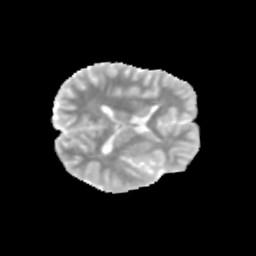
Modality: MD
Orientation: axial
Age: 12
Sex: male
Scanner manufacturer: siemens
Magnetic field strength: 3 T
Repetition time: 3.8 s
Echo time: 0.07 s